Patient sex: M
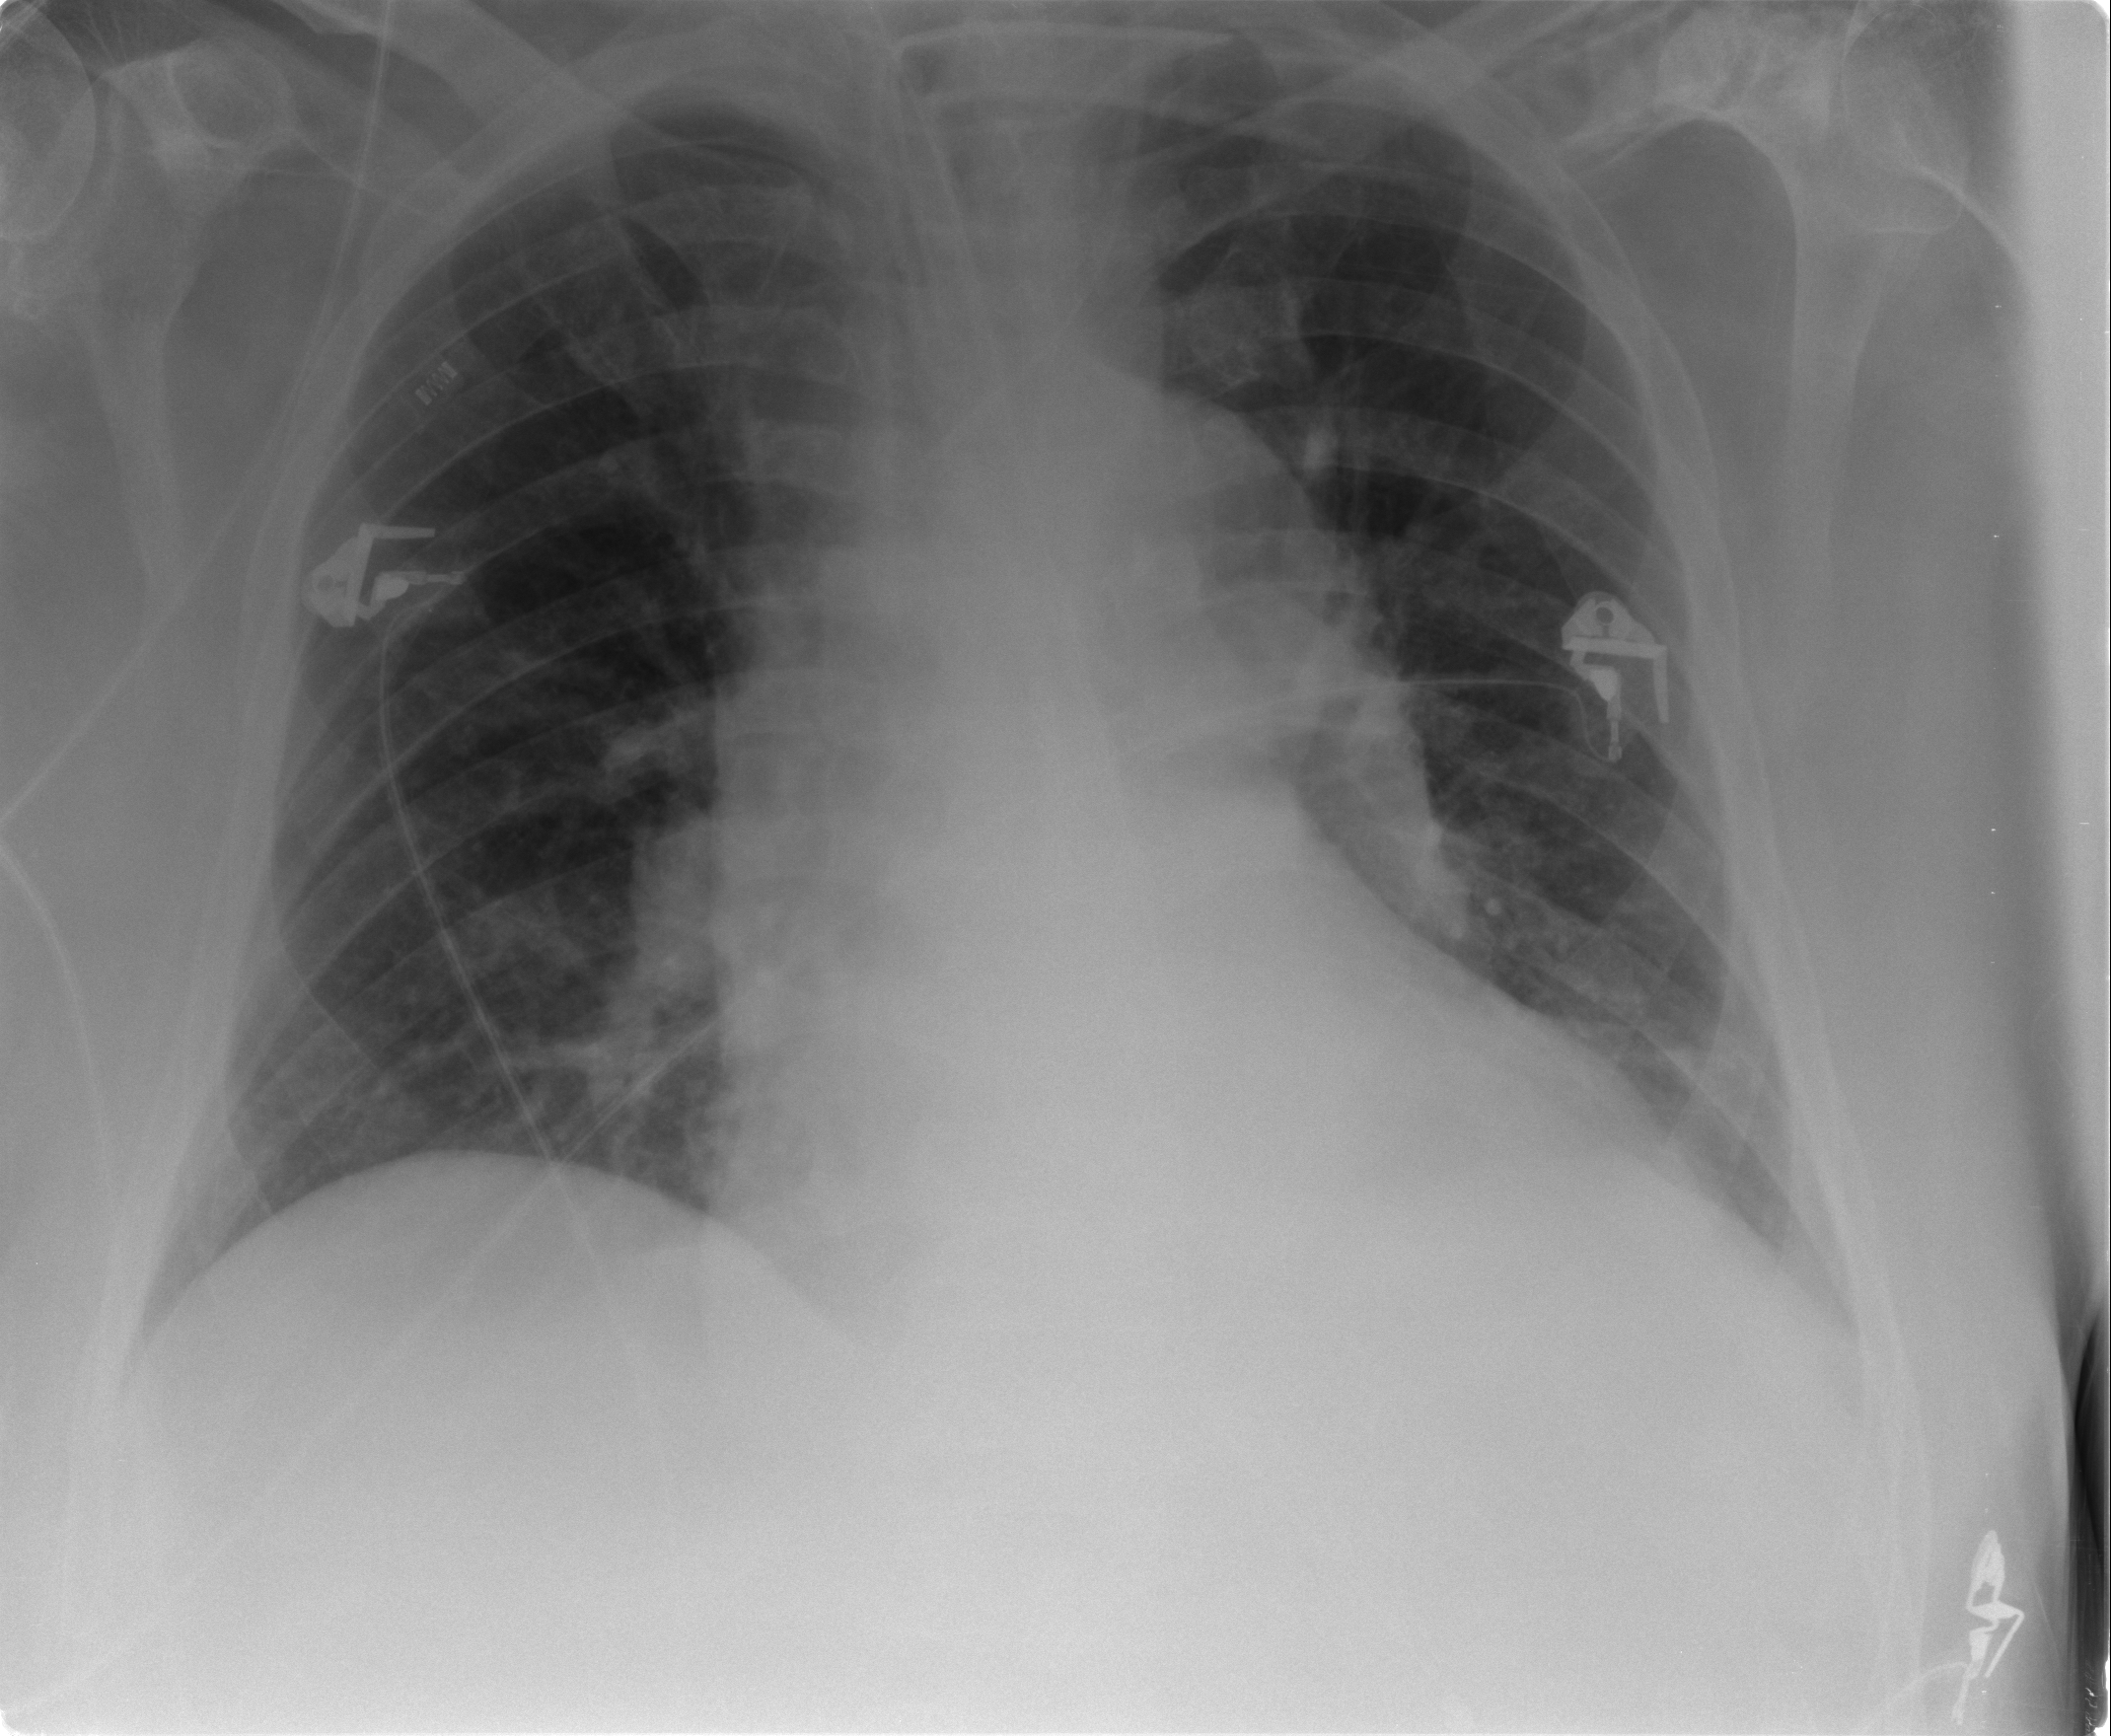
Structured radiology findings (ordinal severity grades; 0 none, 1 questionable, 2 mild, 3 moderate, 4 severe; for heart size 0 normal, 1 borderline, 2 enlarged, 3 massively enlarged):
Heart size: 2
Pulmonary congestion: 2
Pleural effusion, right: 0
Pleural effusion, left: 2
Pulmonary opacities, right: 2
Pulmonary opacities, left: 1
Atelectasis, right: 0
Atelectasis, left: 2